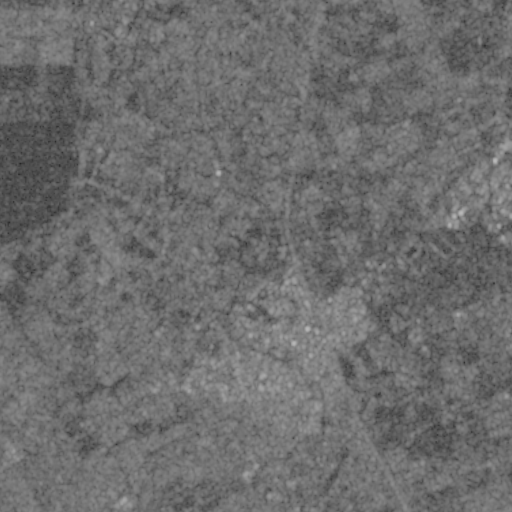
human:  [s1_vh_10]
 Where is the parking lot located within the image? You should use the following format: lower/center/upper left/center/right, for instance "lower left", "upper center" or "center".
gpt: The parking lot is located in the lower center of the image.
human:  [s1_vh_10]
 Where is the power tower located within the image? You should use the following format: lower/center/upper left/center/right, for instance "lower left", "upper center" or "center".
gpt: The power tower is located in the right of the image.
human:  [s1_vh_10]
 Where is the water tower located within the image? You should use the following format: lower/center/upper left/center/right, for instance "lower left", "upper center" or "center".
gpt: The water tower is located in the lower center of the image.
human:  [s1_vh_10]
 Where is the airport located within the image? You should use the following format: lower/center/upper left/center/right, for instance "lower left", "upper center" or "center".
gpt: There is no airport in the image.

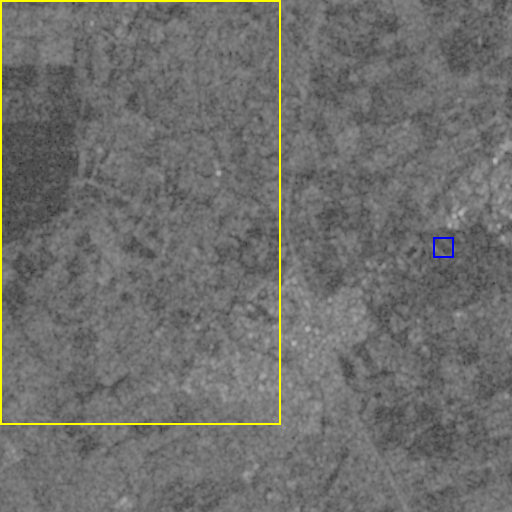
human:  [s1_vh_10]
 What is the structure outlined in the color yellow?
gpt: The structure outlined in yellow is a crop field.
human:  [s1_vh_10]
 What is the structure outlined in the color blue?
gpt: The structure outlined in blue is a park.
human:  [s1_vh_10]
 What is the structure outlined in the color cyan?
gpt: There is no cyan outline.